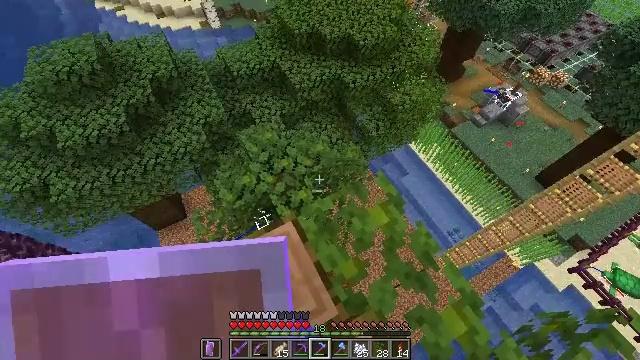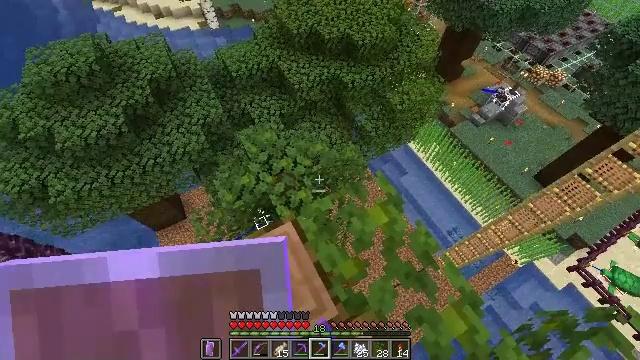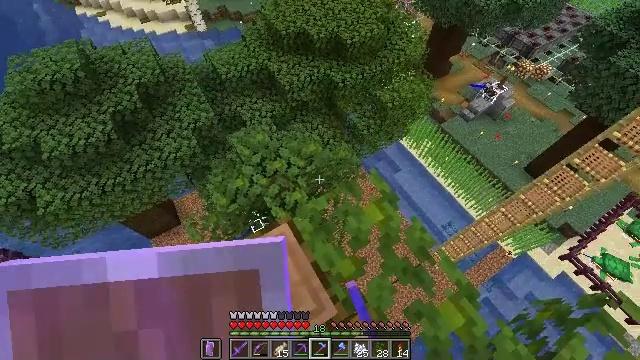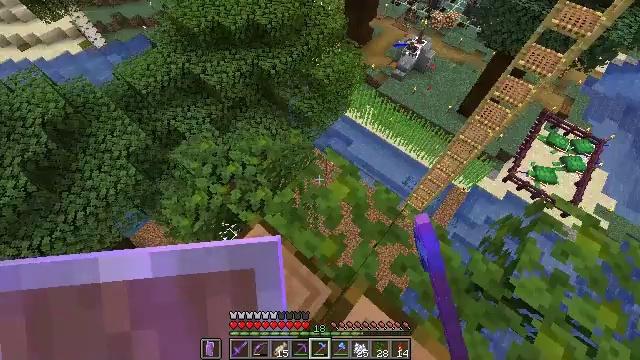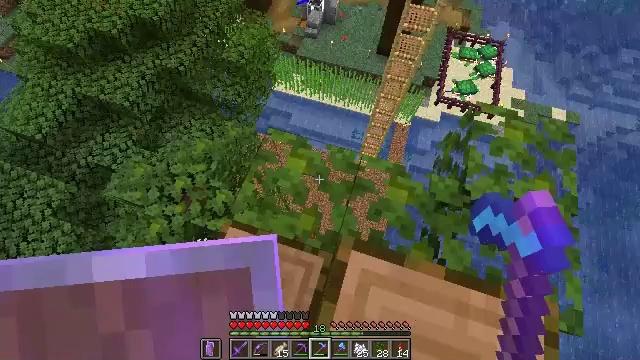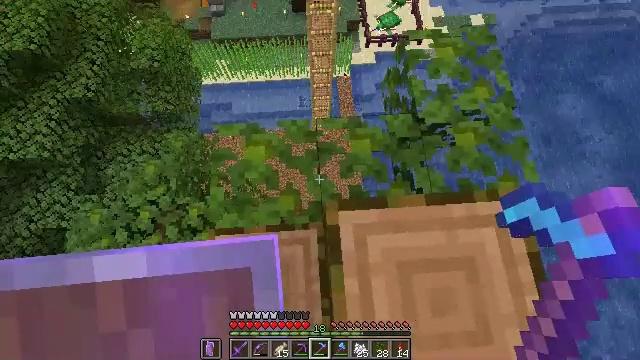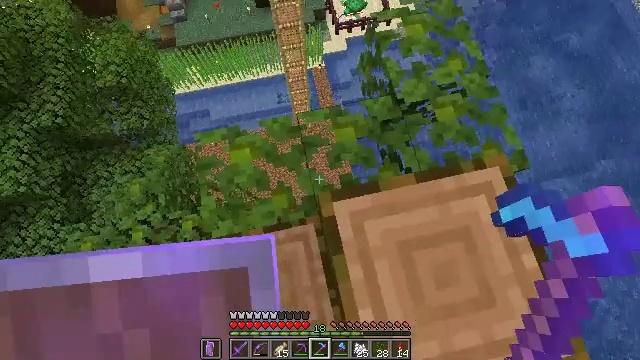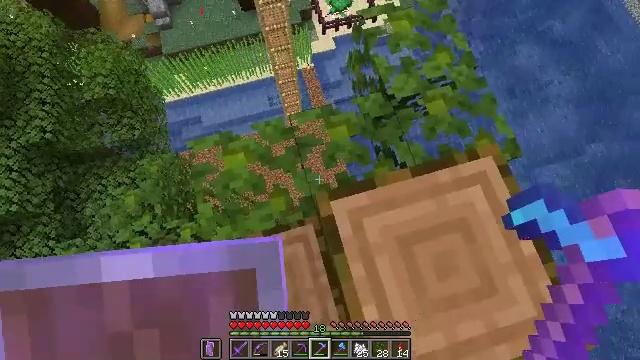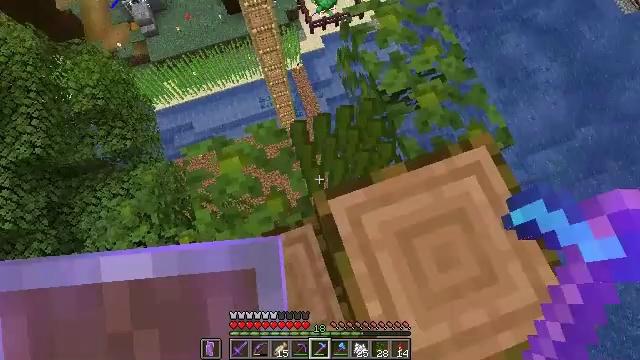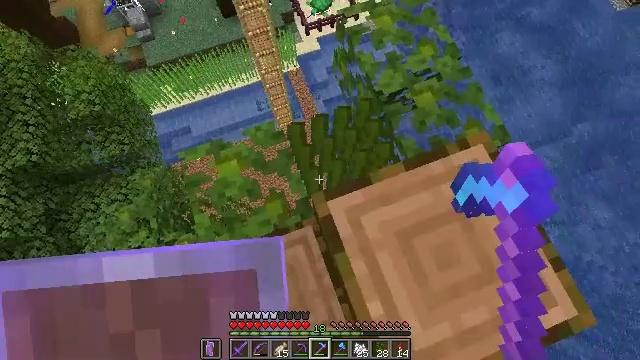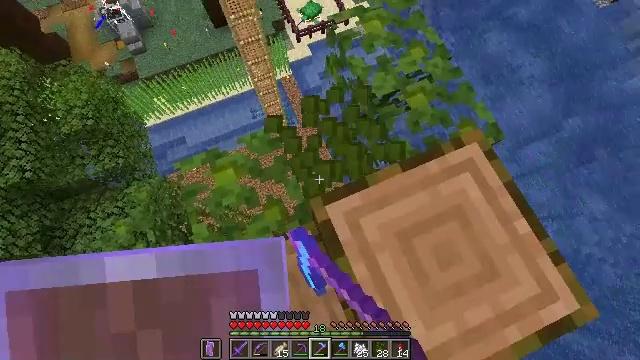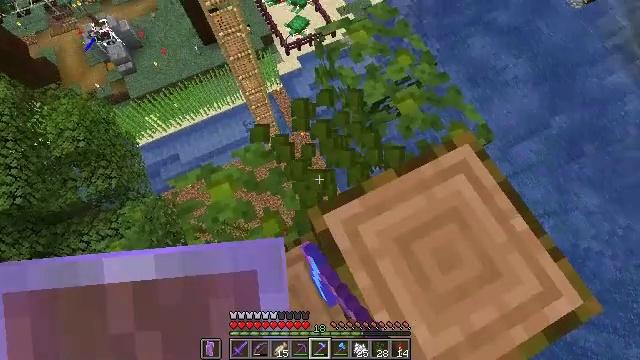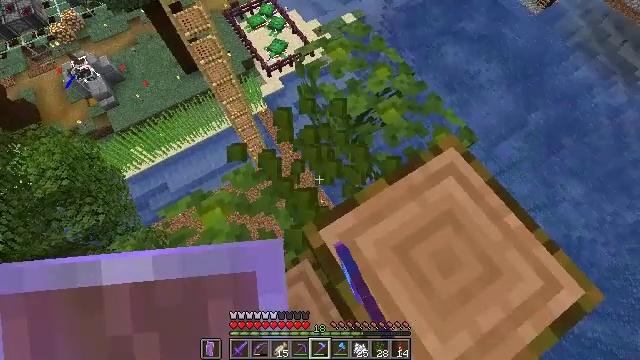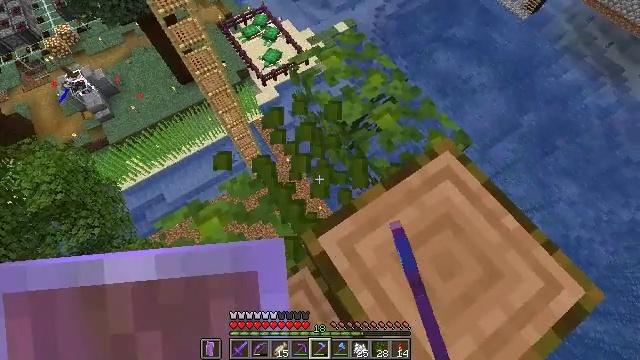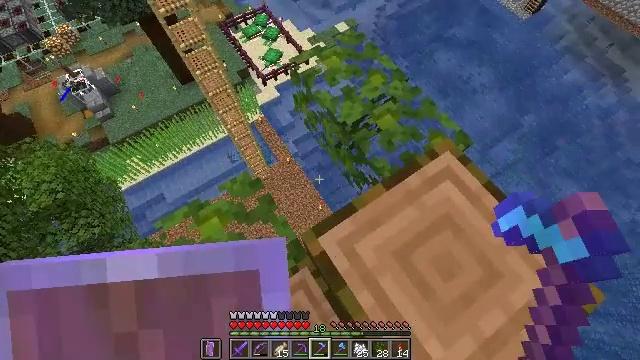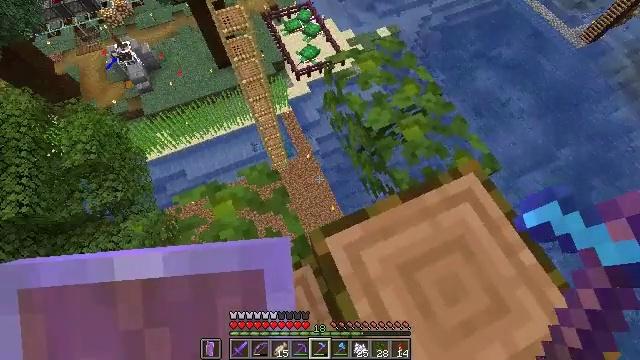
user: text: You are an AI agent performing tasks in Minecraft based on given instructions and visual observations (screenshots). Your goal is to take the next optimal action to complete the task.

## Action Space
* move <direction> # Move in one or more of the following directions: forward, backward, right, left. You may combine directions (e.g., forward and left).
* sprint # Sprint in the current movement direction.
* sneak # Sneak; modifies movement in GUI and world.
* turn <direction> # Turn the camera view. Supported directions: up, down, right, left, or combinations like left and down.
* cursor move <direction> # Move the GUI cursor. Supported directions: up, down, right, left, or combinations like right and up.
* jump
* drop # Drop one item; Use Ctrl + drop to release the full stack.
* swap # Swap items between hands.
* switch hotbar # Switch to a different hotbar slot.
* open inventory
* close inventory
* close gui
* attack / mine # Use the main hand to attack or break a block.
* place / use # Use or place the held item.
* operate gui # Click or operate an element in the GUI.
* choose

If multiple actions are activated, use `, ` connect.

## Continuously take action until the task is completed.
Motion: motion action
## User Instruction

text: Gather jungle leaves from the tree.
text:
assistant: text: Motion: sneak, attack / mine
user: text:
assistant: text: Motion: sneak, turn right, attack / mine
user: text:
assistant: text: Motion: sneak, turn right and down, attack / mine
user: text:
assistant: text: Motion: sneak, turn right and down, attack / mine
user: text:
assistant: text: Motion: sneak, turn right and down, attack / mine
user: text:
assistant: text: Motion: sneak, turn right and down, attack / mine
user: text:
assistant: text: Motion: sneak, turn right, attack / mine
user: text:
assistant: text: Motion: sneak, turn right, attack / mine
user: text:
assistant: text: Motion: sneak, turn right, attack / mine
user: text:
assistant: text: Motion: sneak, turn right and up, attack / mine
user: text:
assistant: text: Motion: sneak, turn right and up, attack / mine
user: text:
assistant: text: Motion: sneak, turn right and up, attack / mine
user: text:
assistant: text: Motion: sneak, turn right and up, attack / mine
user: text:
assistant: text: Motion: sneak, attack / mine
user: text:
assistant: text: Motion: sneak, turn left, attack / mine
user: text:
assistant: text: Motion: sneak, turn left and down, attack / mine
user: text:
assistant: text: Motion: sneak, turn left and down, attack / mine
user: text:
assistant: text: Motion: sneak, turn left, attack / mine
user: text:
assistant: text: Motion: sneak, attack / mine
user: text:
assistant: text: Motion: sneak, attack / mine
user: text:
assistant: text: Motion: sneak, turn right, attack / mine
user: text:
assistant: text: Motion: sneak, turn right and down, attack / mine
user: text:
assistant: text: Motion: sneak, turn right, attack / mine
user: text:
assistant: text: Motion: sneak, turn right and up, attack / mine
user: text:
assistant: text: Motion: sneak, turn right and up, attack / mine
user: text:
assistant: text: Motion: move right, sneak, turn right and up, attack / mine
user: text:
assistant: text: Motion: move right, sneak, turn right and up, attack / mine
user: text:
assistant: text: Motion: move right, sneak, turn up, attack / mine
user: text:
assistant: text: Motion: sneak, turn left, attack / mine
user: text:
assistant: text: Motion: sneak, turn left and up, attack / mine